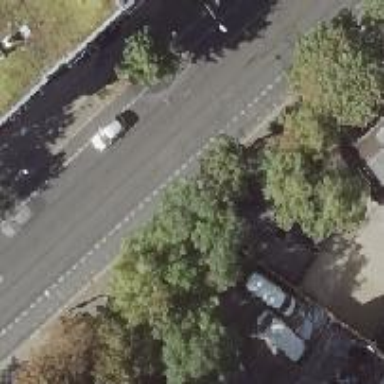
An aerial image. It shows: Secondary road with asphalt surface and sidewalks on both sides. It also has cycle lanes on both sides.